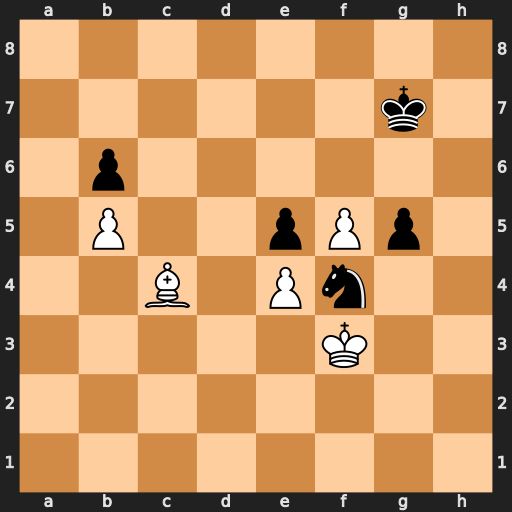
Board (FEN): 8/6k1/1p6/1P2pPp1/2B1Pn2/5K2/8/8
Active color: w
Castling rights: -
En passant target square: -
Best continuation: Kg4 Kf6 Bf1 Kf7 Kxg5